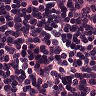
Metastatic tissue present: no